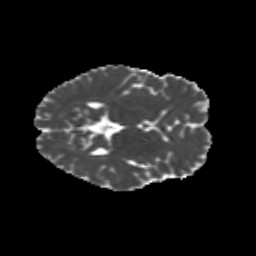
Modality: MD
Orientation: axial
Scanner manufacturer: siemens
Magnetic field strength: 3 T
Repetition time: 9.2 s
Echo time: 0.084 s